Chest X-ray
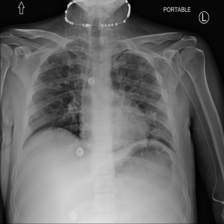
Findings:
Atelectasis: negative
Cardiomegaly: negative
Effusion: negative
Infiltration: positive
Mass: negative
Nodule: negative
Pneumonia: negative
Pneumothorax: negative
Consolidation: negative
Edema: negative
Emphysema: negative
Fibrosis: negative
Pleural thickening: negative
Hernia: negative